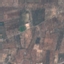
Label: PermanentCrop